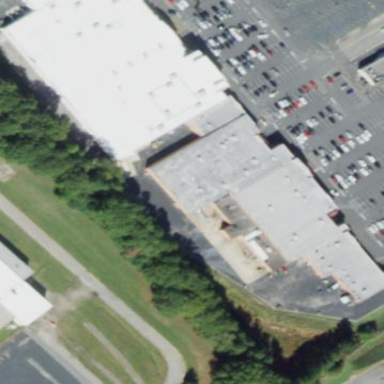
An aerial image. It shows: Retail building.